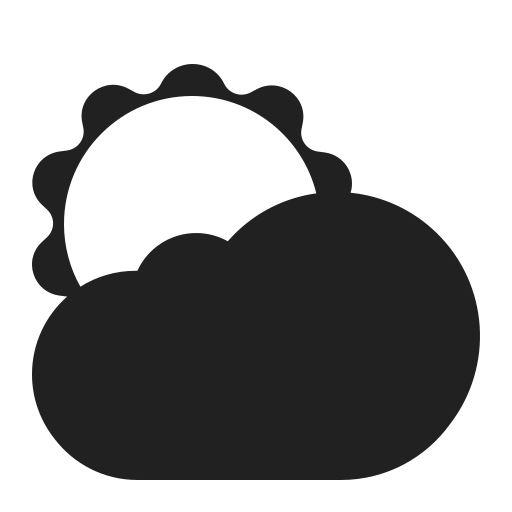
sun behind cloud high contrast